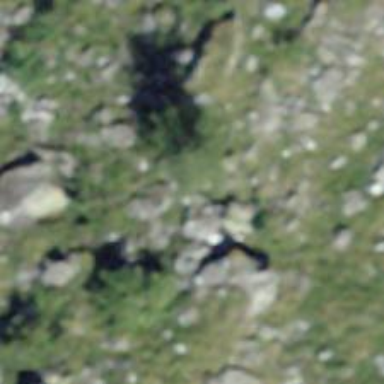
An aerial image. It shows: Needle-leaved tree in nature.